Chest X-ray. View position: AP
Patient age: 66
Patient sex: M
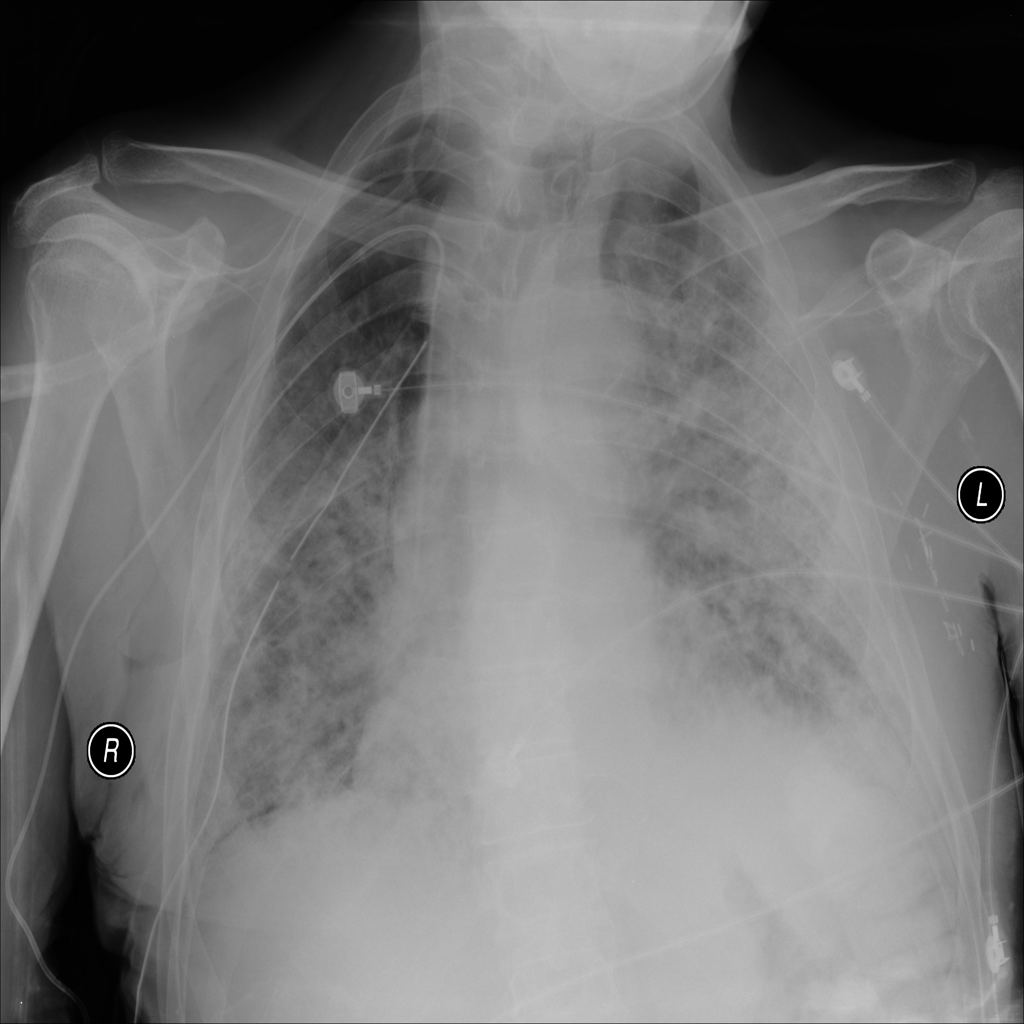
Finding: Pneumothorax